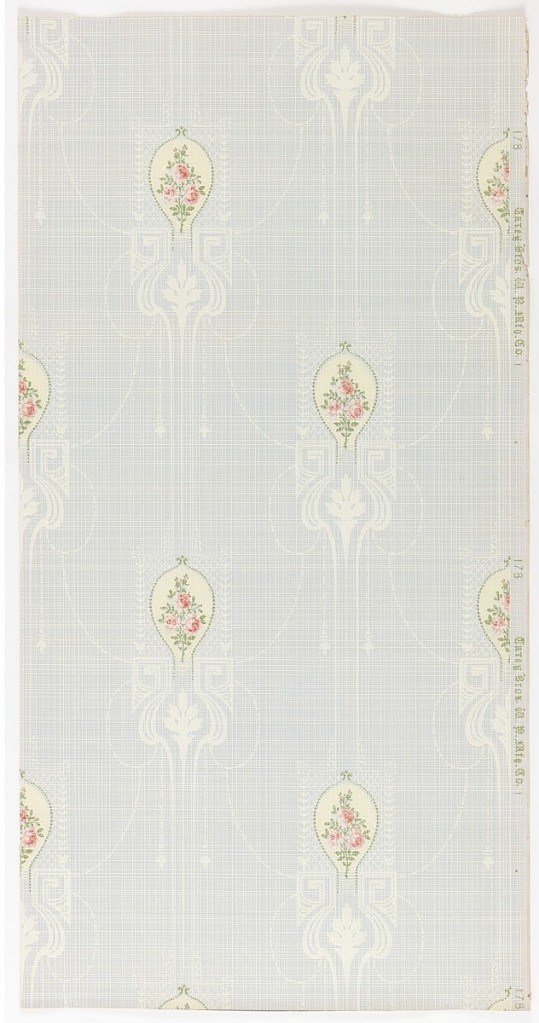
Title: Sidewall
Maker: Carey Bros. W.P. Mfg. Co., Philadelphia, Pennsylvania, founded 1882
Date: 1905–1915
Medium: Machine-printed paper
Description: Foliate medallion set within rectangular shape. Medallions are connected by swags. Printed in red, green and white on gray grid background.